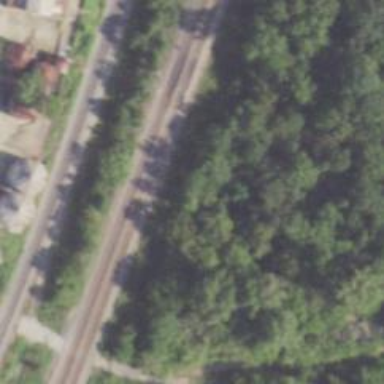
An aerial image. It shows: Railway with two tracks.